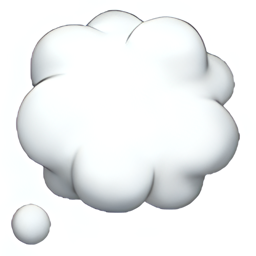
Name: thought balloon
Emoji: 💭
Group: Smileys & Emotion
Sub-group: emotion